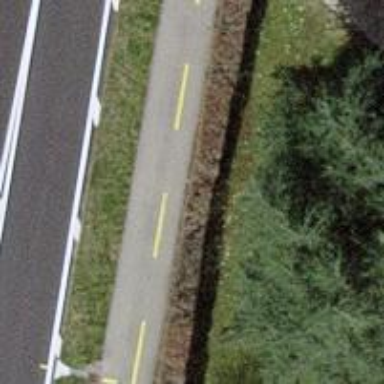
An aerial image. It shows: Asphalt cycleway with adjacent asphalt footway.